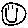
Label: smiley face